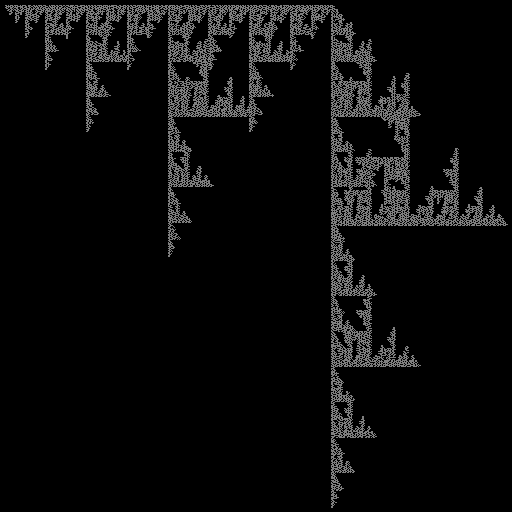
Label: binary